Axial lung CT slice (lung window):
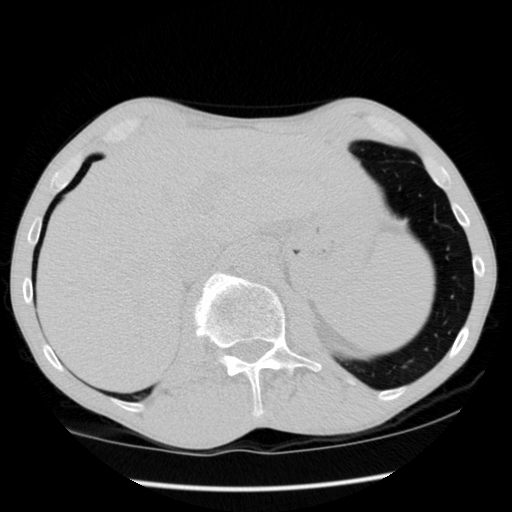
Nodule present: no